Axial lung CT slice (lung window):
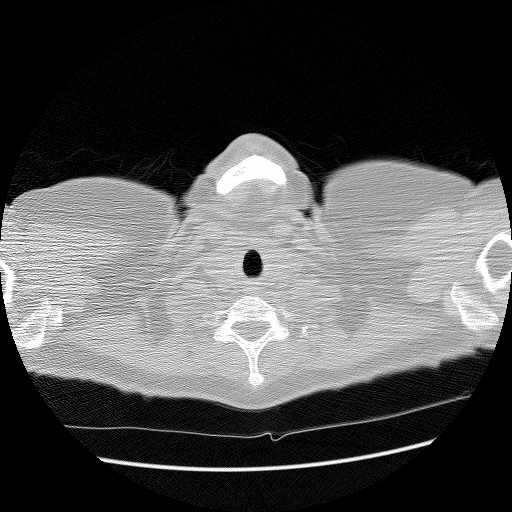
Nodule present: no